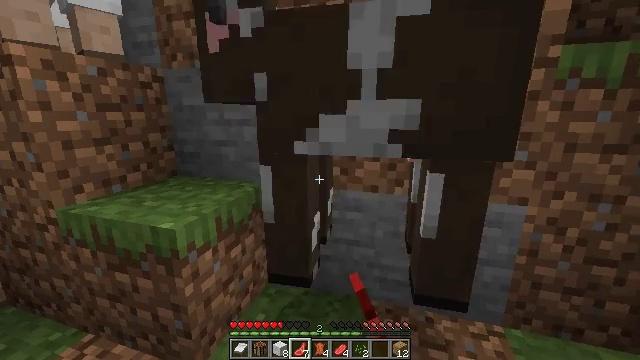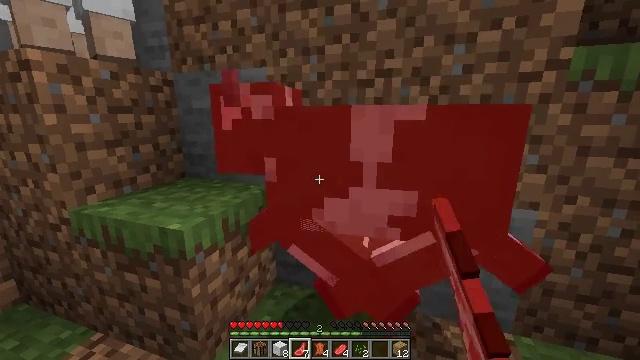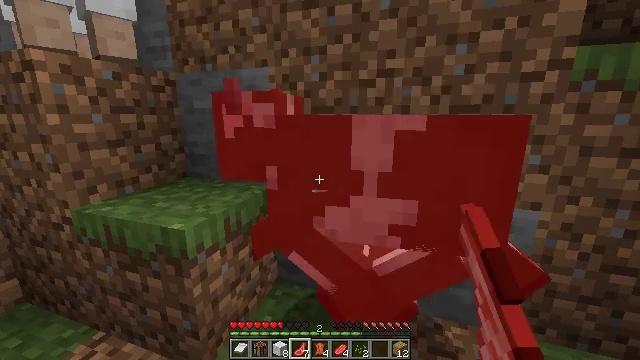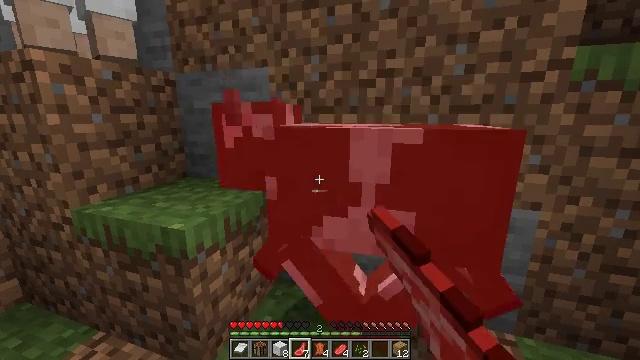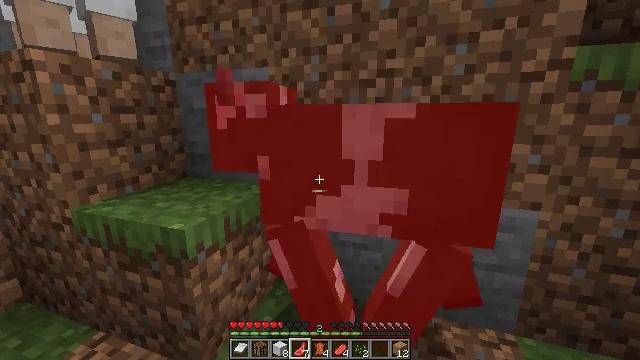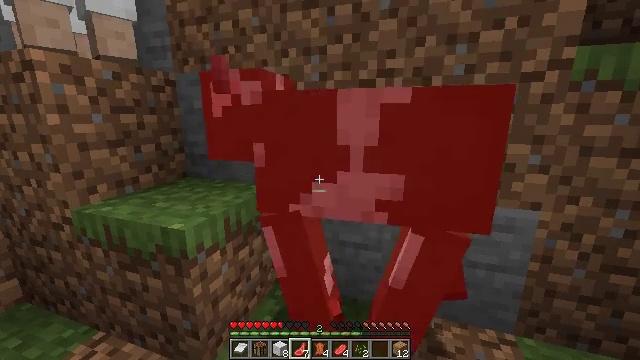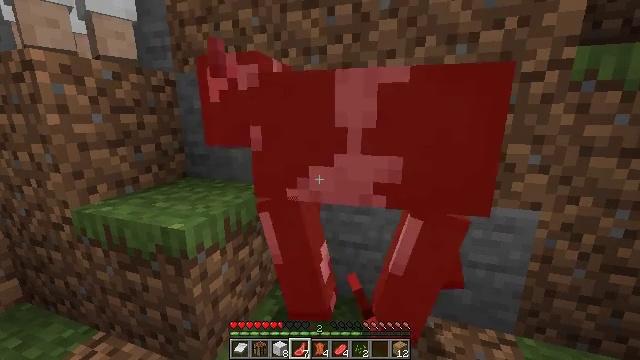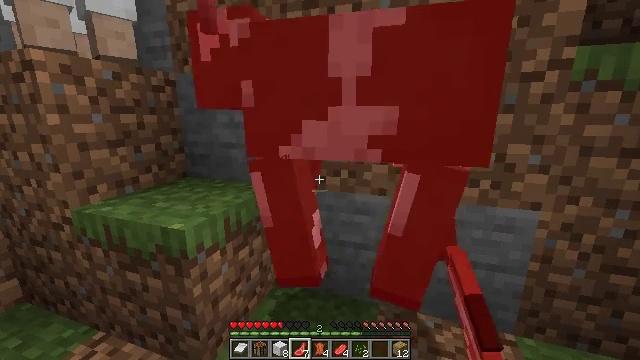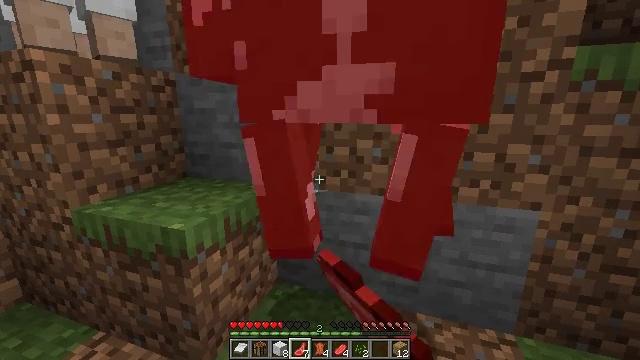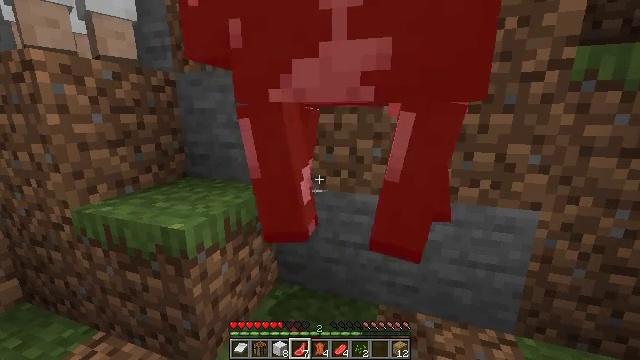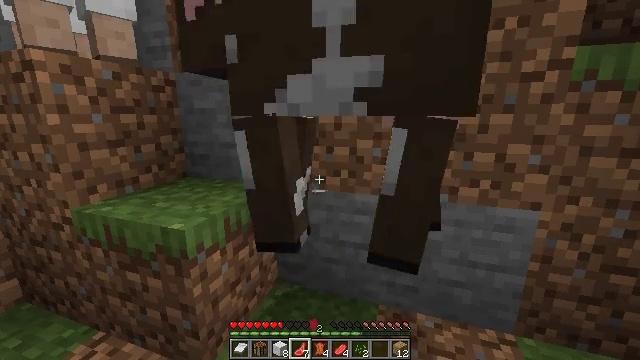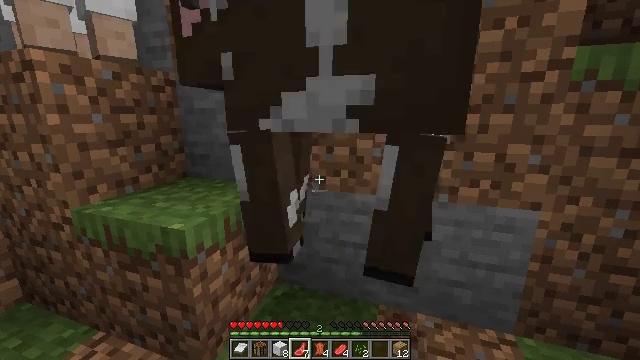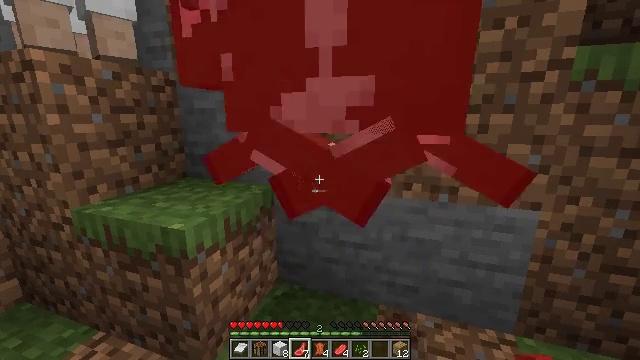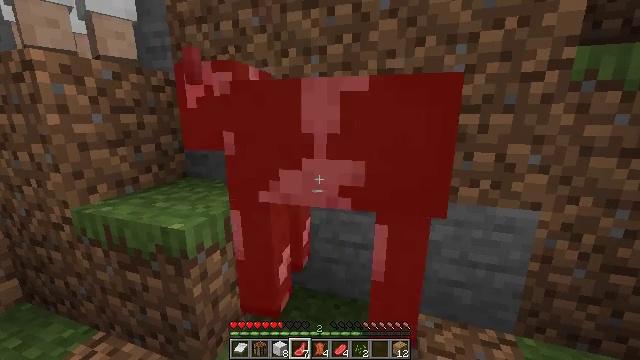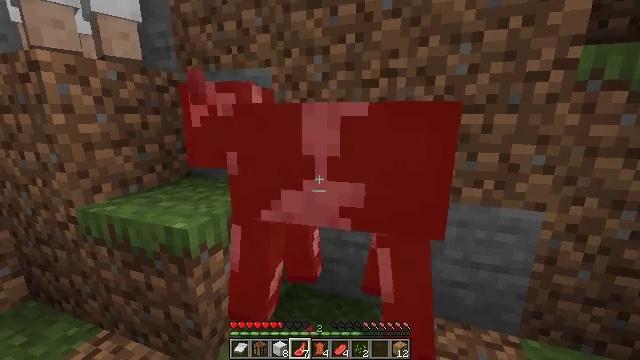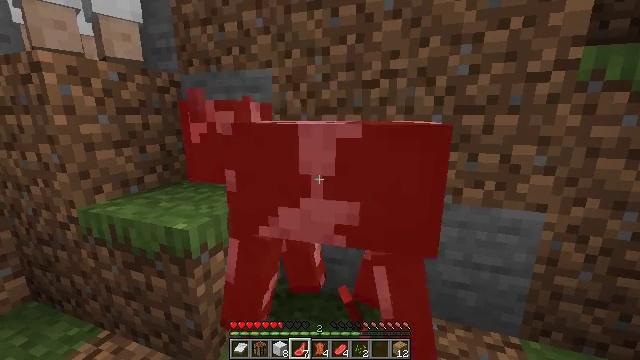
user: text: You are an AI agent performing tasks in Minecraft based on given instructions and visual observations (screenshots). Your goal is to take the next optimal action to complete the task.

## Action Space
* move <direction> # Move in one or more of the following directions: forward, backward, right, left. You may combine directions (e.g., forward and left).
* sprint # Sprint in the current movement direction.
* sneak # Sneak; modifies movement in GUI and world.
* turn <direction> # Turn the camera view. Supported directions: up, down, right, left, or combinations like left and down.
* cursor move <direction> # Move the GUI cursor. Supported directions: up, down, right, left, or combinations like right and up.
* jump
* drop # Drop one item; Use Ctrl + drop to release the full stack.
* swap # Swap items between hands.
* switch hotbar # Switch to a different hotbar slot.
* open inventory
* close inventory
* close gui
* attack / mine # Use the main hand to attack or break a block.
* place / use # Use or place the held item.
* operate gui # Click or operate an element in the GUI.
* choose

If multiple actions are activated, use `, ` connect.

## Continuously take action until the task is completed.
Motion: motion action
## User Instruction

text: Combat the cow.
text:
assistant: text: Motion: turn left
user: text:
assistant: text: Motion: attack / mine
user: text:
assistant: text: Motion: attack / mine
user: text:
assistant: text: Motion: attack / mine
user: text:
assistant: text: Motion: attack / mine
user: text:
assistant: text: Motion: no_op
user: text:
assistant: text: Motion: attack / mine
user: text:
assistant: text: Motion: attack / mine
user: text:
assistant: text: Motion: attack / mine
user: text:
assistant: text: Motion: no_op
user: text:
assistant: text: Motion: attack / mine
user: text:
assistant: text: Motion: attack / mine
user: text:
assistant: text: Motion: attack / mine
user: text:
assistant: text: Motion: attack / mine
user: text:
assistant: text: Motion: no_op
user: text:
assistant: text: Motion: attack / mine
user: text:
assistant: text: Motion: attack / mine
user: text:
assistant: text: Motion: attack / mine
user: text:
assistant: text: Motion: attack / mine
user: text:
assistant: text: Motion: no_op
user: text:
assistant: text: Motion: attack / mine
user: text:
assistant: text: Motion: attack / mine
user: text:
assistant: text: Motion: attack / mine
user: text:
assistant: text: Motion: no_op
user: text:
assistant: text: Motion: attack / mine
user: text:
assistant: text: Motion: turn left, attack / mine
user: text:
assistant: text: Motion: turn left and up, attack / mine
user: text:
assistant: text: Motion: turn left
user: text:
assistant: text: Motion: attack / mine
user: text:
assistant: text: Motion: attack / mine